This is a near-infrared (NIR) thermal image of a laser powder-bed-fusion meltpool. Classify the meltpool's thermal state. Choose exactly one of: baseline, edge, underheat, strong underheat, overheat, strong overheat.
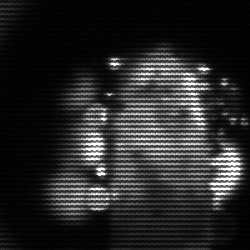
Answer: strong underheat